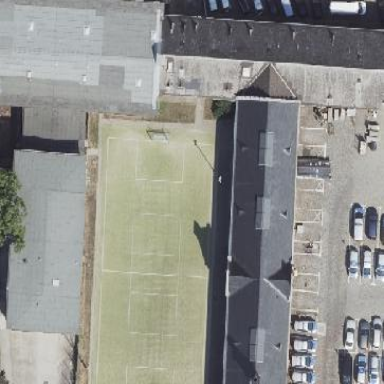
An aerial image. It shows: Soccer pitch designated for leisure and sports activities.